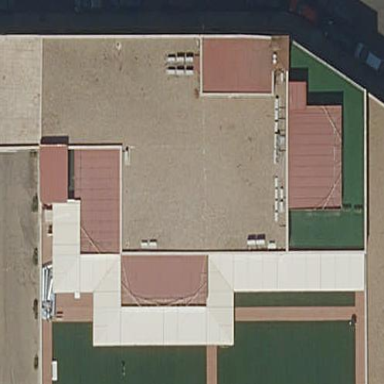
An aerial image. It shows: Office building.